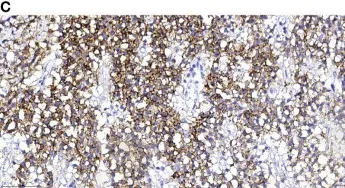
Histological and immunohistochemical features of SEP. (B-D) Immunohistochemical staining presented CD38(+), CD138(+), Kappa (+). 400x.
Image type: pathology (immunostaining)